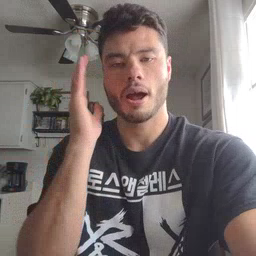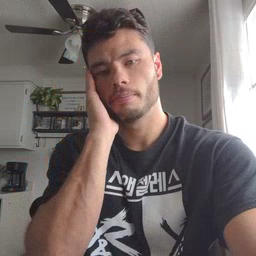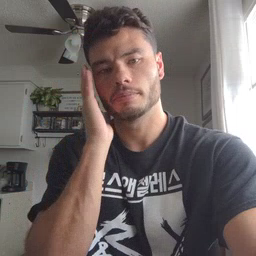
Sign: nap